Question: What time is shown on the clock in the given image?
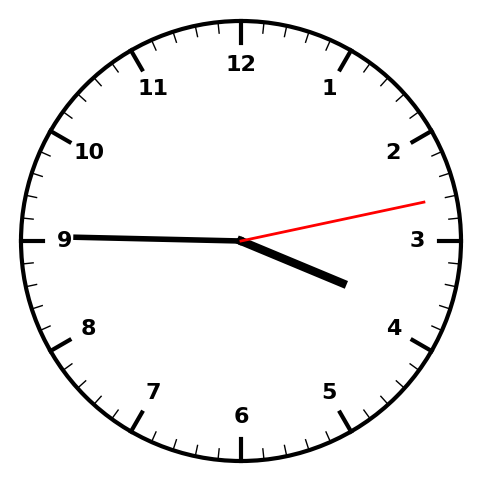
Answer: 03:45:13